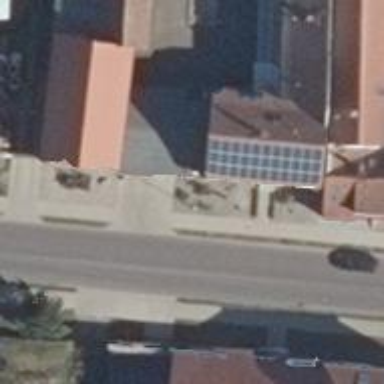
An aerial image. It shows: Solar photovoltaic panel generator producing electricity in small installation.